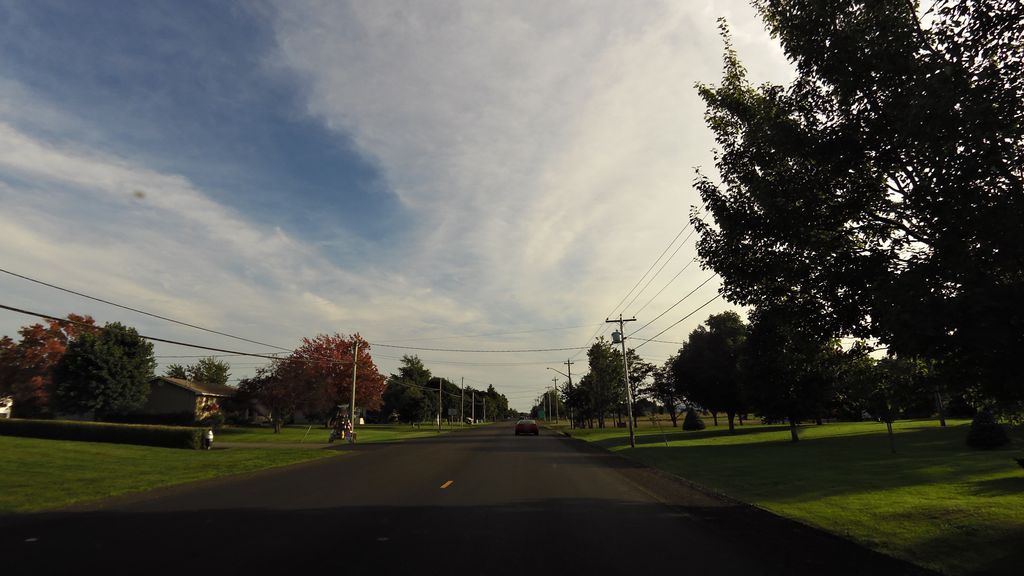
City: charlottetown